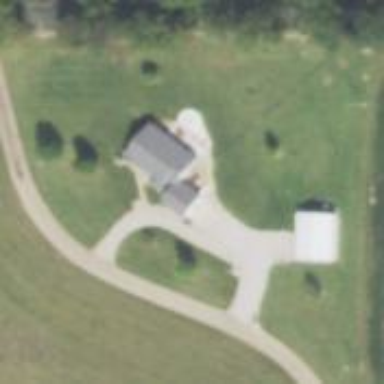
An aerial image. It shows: Driveway.